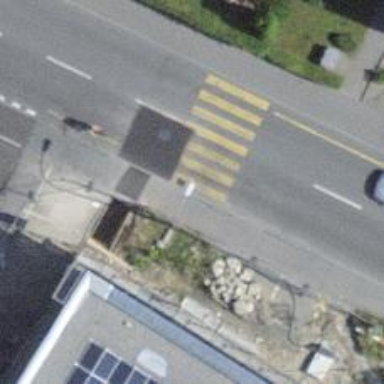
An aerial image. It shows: Kerb barrier.